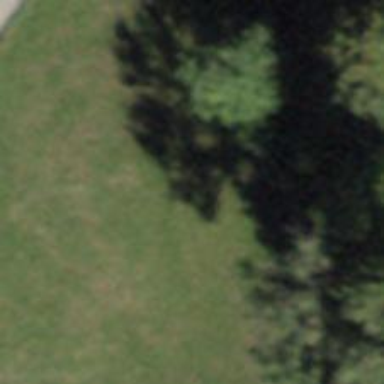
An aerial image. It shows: Path.